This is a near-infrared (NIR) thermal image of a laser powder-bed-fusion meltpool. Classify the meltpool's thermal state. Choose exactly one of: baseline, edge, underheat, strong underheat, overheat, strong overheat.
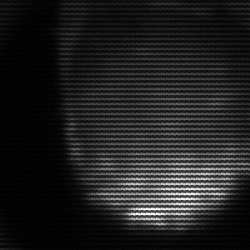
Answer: edge